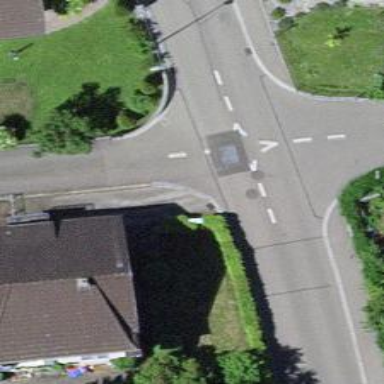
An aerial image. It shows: Residential road.